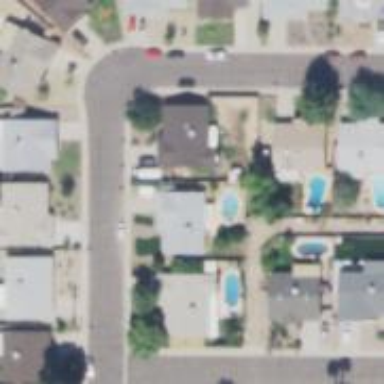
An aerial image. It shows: Alleyway designated as service road.